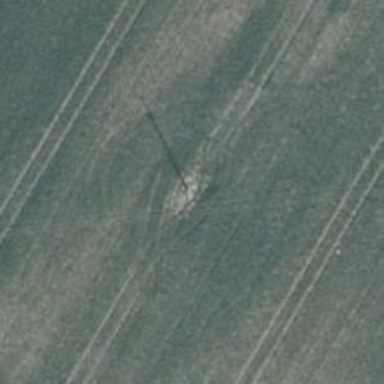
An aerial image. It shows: Power pole.